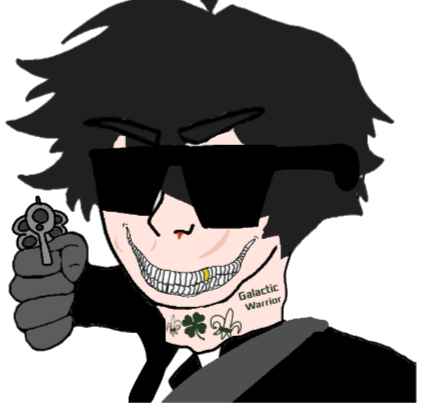
Label: 5_Twinkjak